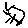
Label: sun